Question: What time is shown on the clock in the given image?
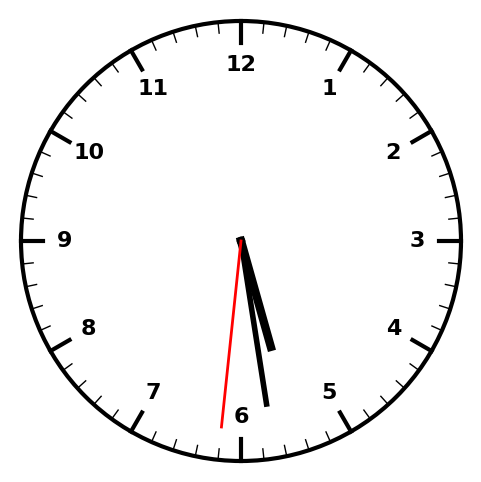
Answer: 05:28:31